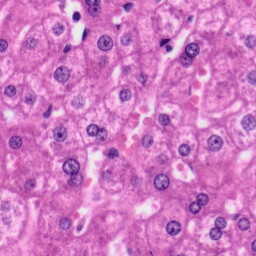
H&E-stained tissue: Liver